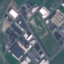
Land use / land cover: Industrial